Current action and preconditions to check: trajectory_clear

Your task: For each precondition in the list above, predict whether it will hold at this action.

Consider the current scene as observed from the mobile robot's camera, and analyze the predicted future states of all dynamic agents (e.g., people, animals, vehicles, or any moving entities) within the NEXT SECOND.

IMPORTANT: Only answer "very likely" if you are absolutely certain—based on strong, clear evidence—that a dynamic agent will violate the precondition in the predicted future state. Do NOT answer "very likely" for unlikely, ambiguous, or low-probability risks.

Ask yourself for each precondition: Is there a high probability, with clear and convincing evidence, that the predicted future states of any dynamic agent will interfere with the predicted future state of the currently executing action within the NEXT SECOND, causing that precondition to fail?

Assess the risk level based on these predictions. Use "likely" or "very likely" if motions create a clear risk of interference.

Use "neutral" or "improbable" if agents are nearby but their predicted paths are clearly diverging or non-conflicting.

Failure Risk Categories: "very improbable", "improbable", "neutral", "likely", "very likely"

Answer Format: Output ONLY the probability_of_failure value from these categories: "very improbable", "improbable", "neutral", "likely", "very likely"

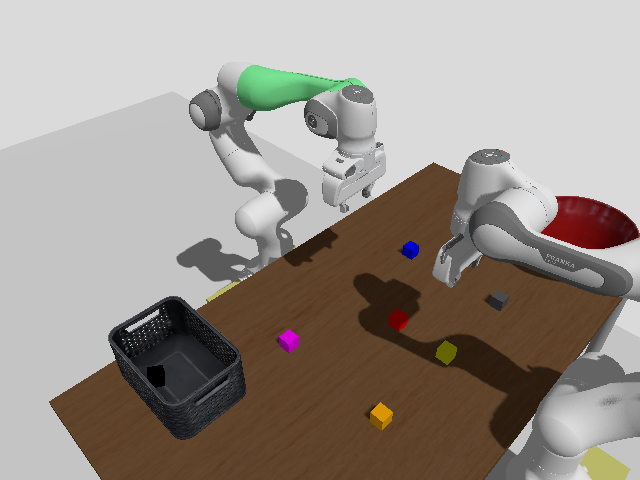

Answer: very improbable